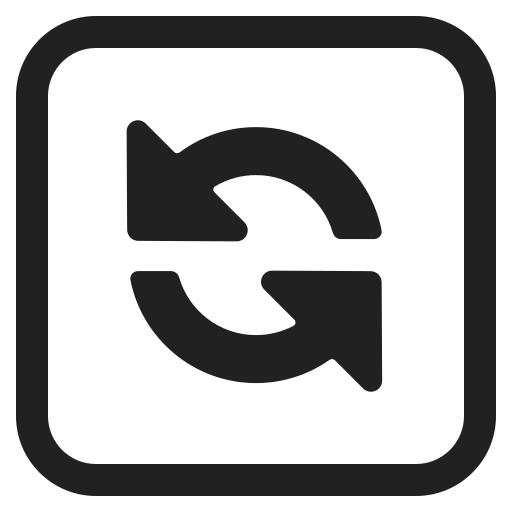
counterclockwise arrows button high contrast